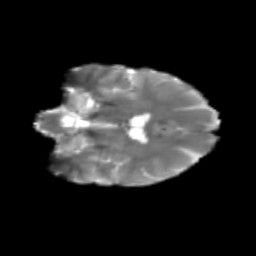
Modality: T2w
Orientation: coronal
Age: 29
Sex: female
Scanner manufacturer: siemens
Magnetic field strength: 3 T
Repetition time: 1.8 s
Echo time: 0.07 s